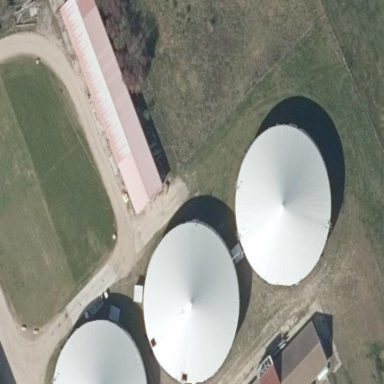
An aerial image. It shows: Silo.